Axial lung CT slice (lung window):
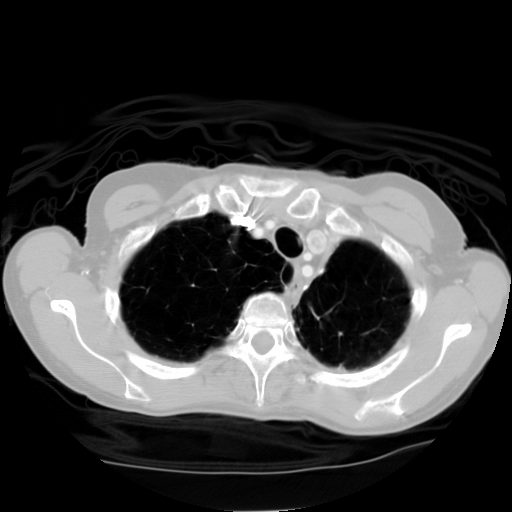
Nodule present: no